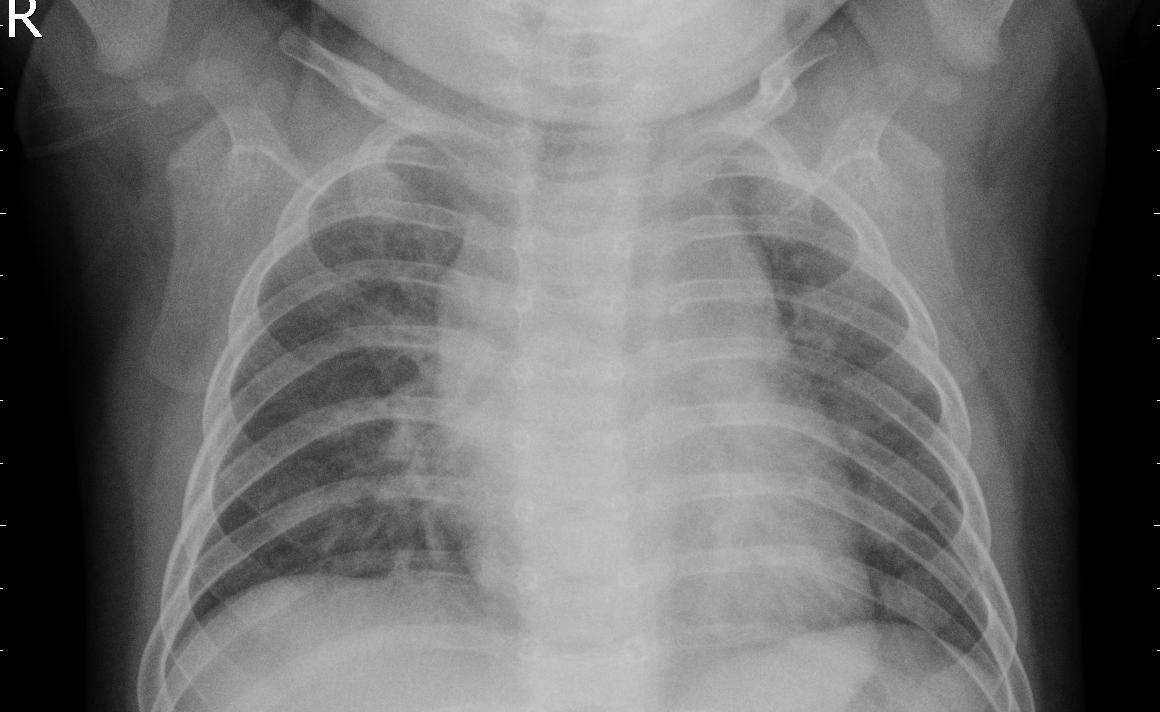
Diagnosis: PNEUMONIA